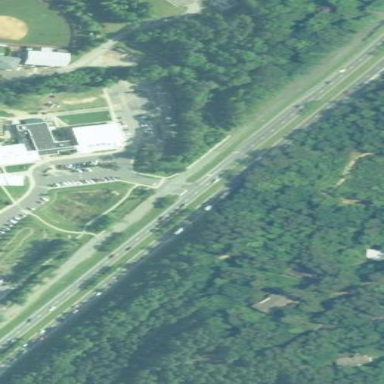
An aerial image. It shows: Trunk highway area.